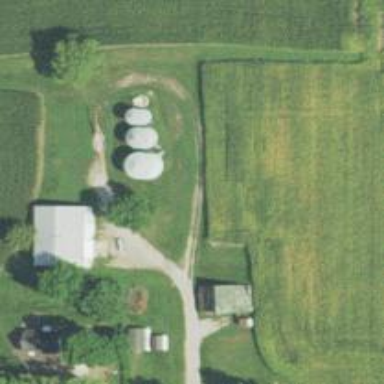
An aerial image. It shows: Silo.